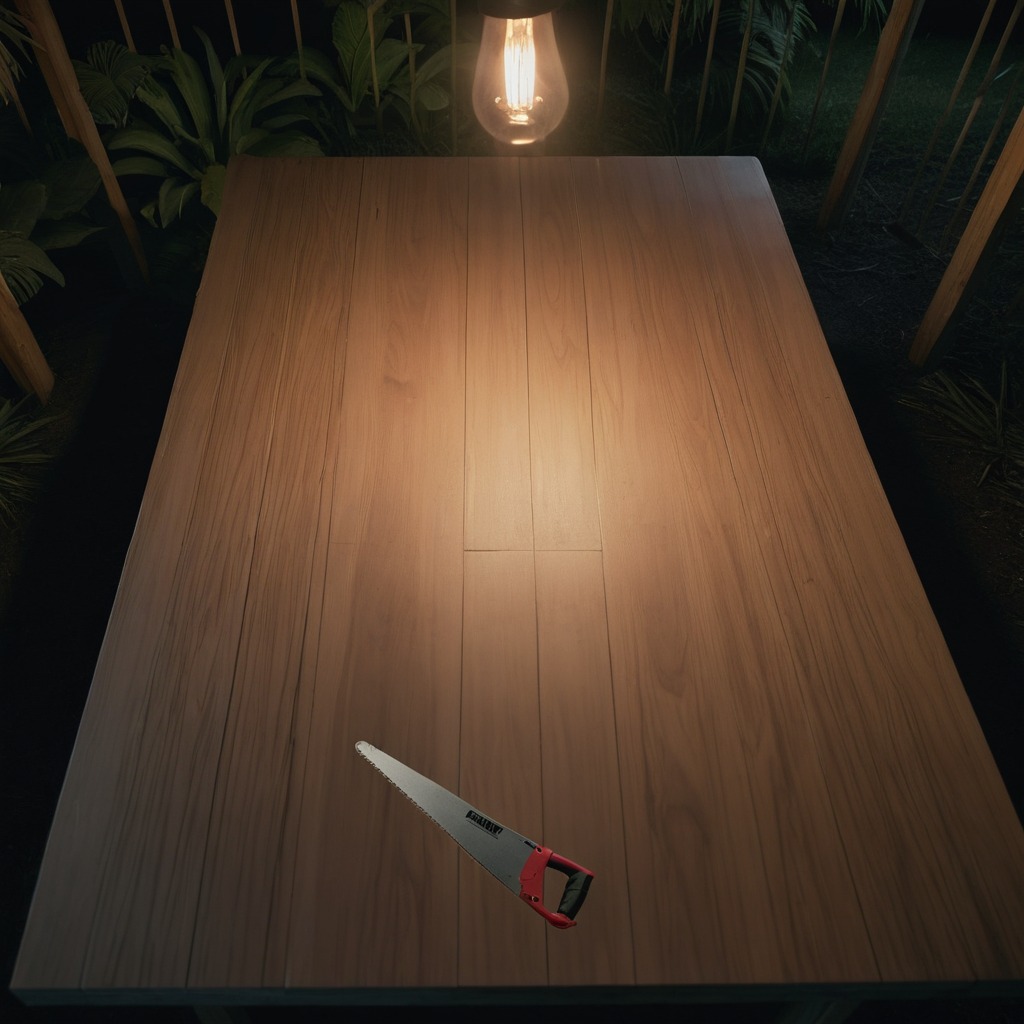
A metal saw is lying on the wooden table.